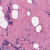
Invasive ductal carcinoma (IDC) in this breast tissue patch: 1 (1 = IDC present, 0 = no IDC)